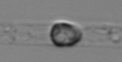
Label: Dactyliosolen_blavyanus